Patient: sex M, age 44
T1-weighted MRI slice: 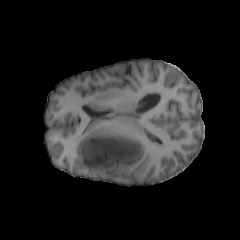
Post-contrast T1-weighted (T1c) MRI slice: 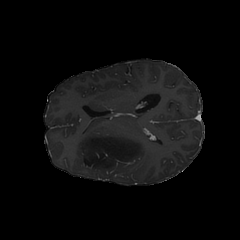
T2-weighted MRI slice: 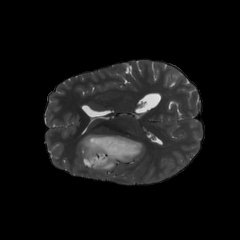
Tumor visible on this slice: yes
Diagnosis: Astrocytoma, IDH-mutant
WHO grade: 3